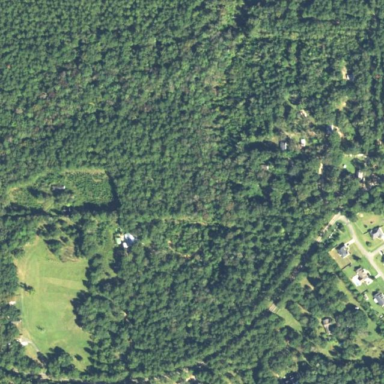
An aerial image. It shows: Mixed leaf woodland.